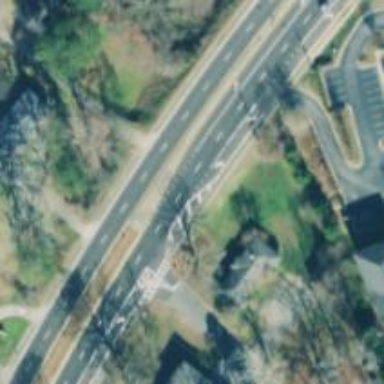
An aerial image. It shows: Trunk highway.